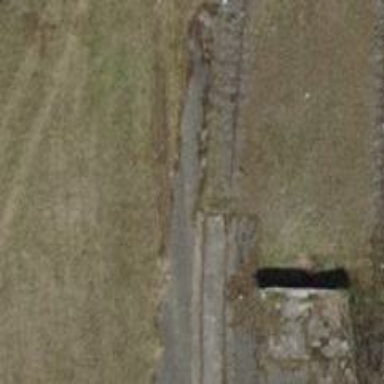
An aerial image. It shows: Disused railway spur with one track.